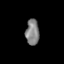
Tissue: skin
Cell type: Epithelial cells
Senescence score: 0.2631
Nuclear area (px): 341
Mean DAPI intensity: 129.707